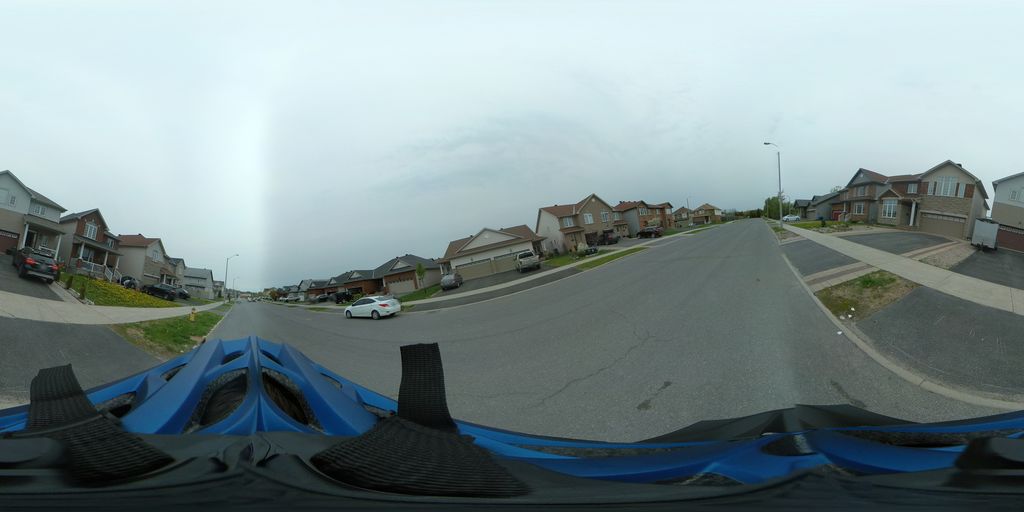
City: ottawa-gatineau